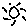
Label: sun